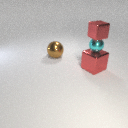
large red metal cube below small cyan metal sphere